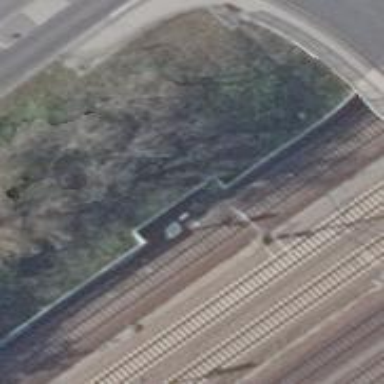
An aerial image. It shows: Railway signal.